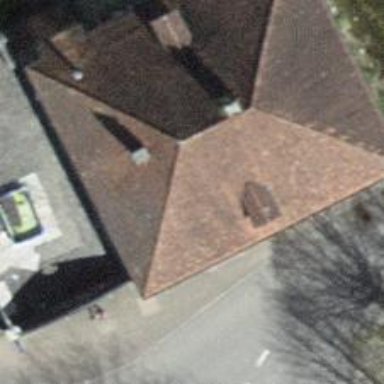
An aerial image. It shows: Restaurant.